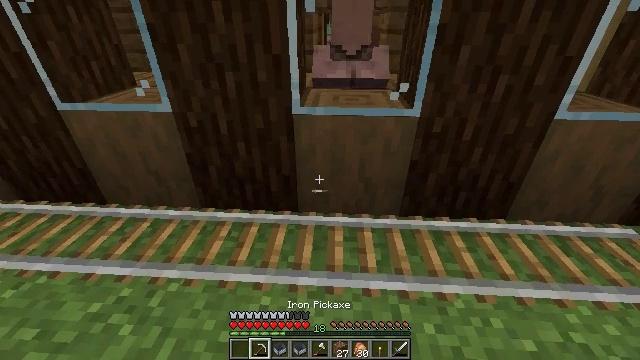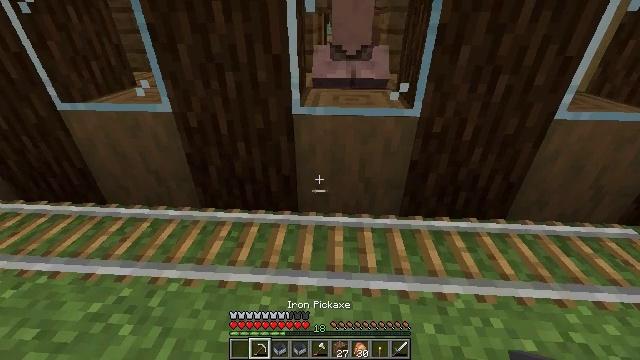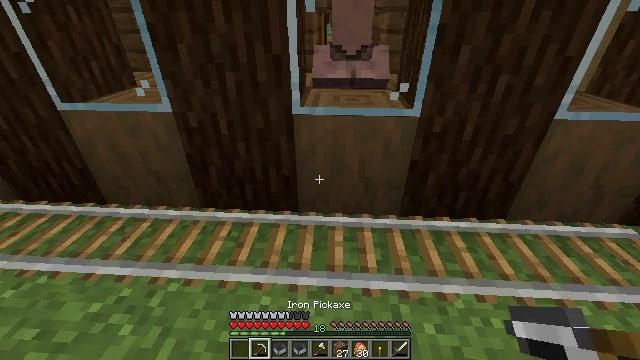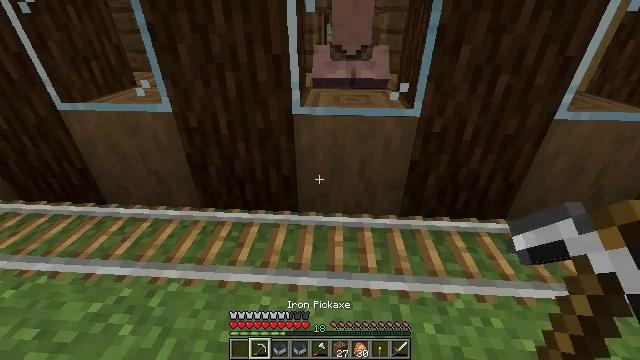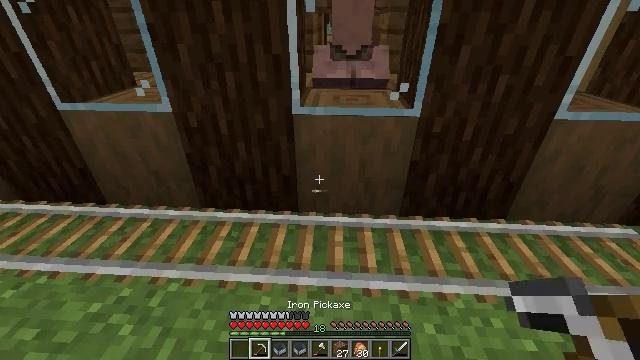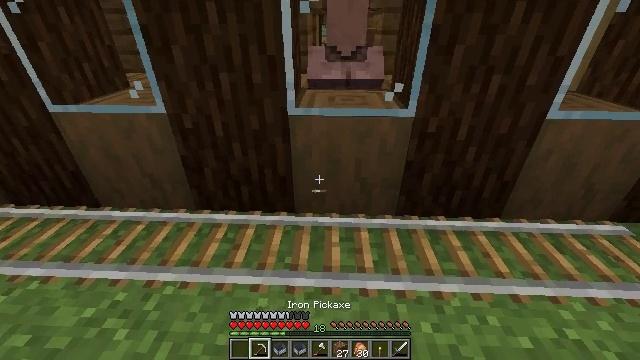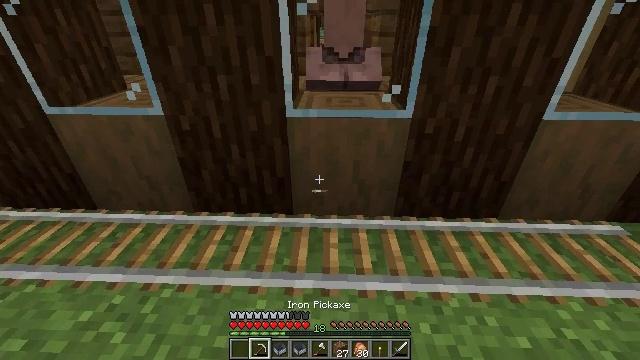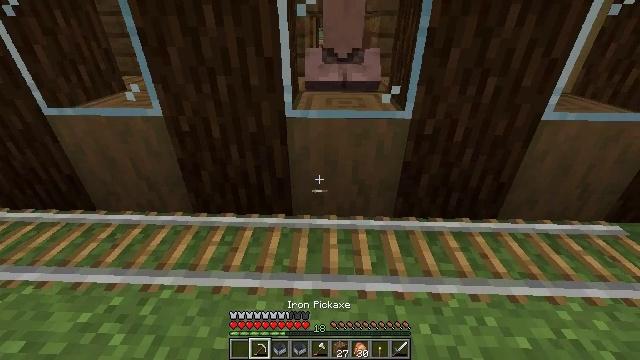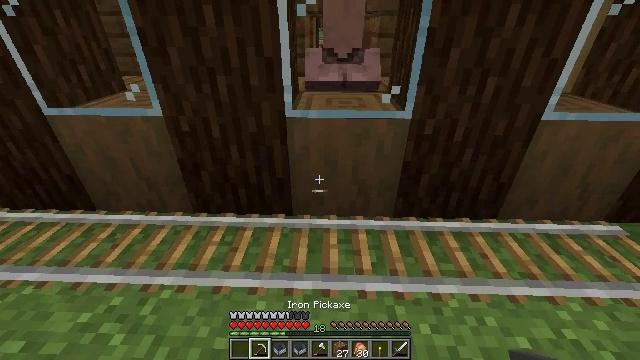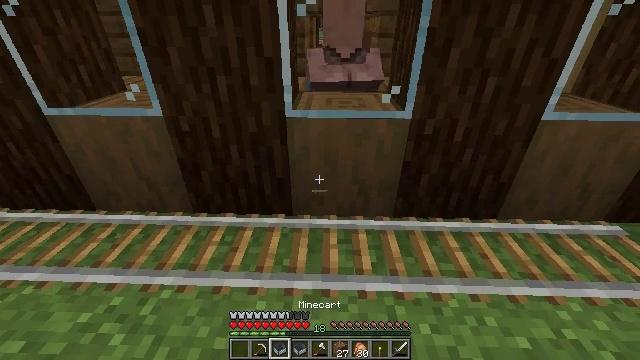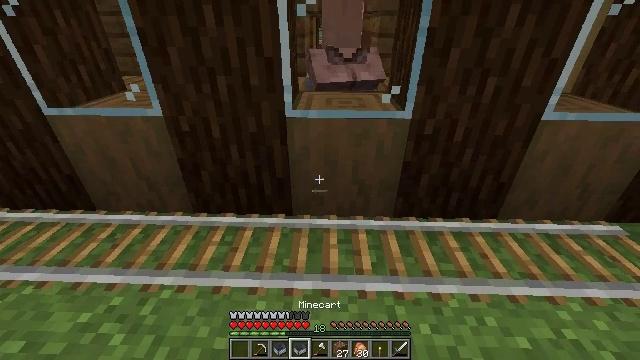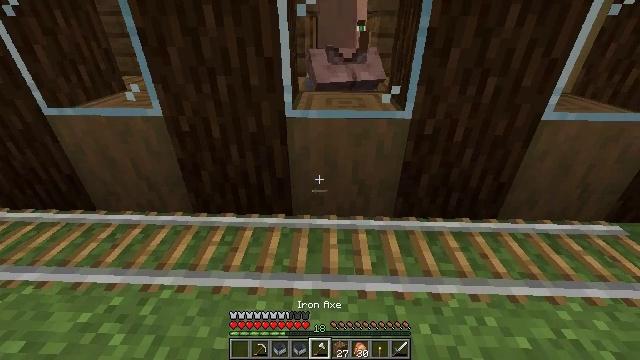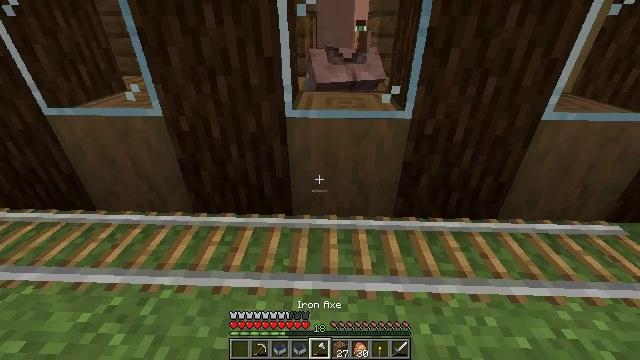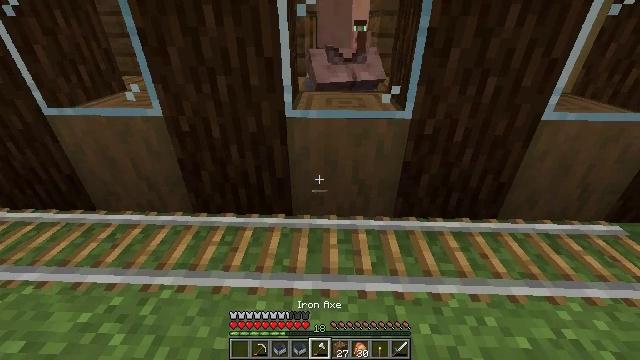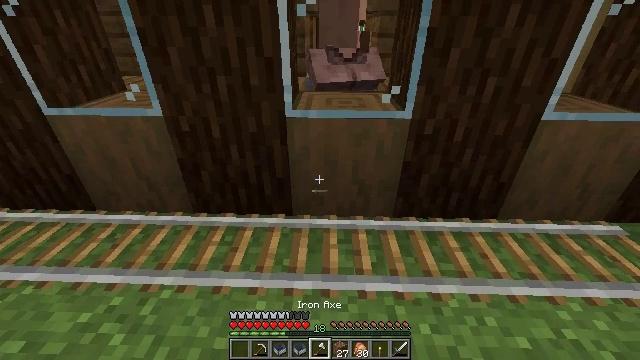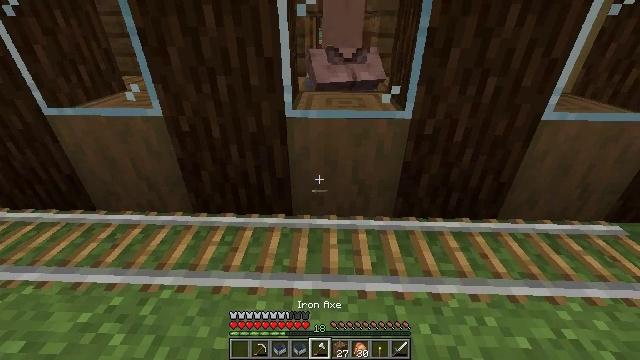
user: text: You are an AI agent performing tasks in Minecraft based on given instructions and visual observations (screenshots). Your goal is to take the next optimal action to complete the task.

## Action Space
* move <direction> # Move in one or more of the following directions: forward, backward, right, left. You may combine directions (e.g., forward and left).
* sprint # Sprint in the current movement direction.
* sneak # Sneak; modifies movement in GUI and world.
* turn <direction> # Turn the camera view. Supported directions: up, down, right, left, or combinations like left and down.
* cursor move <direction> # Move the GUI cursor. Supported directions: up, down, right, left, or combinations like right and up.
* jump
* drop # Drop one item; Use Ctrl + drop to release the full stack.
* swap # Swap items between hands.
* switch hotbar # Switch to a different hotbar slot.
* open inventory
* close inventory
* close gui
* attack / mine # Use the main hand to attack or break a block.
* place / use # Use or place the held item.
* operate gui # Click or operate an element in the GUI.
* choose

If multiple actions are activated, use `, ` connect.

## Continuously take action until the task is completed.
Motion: motion action
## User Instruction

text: Mine the stripped spruce log.
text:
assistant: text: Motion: no_op
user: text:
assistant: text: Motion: no_op
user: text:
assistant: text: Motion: no_op
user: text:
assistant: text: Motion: no_op
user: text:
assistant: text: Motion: turn right
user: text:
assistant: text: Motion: no_op
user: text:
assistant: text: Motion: no_op
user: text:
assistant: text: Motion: no_op
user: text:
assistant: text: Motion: no_op
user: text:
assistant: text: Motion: no_op
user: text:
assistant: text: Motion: no_op
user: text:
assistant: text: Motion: no_op
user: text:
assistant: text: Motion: no_op
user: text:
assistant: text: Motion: no_op
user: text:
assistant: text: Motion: no_op
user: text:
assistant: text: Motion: no_op
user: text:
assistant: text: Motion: no_op
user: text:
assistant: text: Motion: no_op
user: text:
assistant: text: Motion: no_op
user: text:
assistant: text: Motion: no_op
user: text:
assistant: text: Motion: no_op
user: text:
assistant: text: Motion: no_op
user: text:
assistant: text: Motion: no_op
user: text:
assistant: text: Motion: no_op
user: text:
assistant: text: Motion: no_op
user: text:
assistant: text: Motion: no_op
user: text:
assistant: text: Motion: no_op
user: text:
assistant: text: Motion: no_op
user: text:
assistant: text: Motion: no_op
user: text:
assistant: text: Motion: no_op